Question: I am getting an error in my 'web.config' file at '<rolemanager enabled="false">' can any one tell how to resolve this

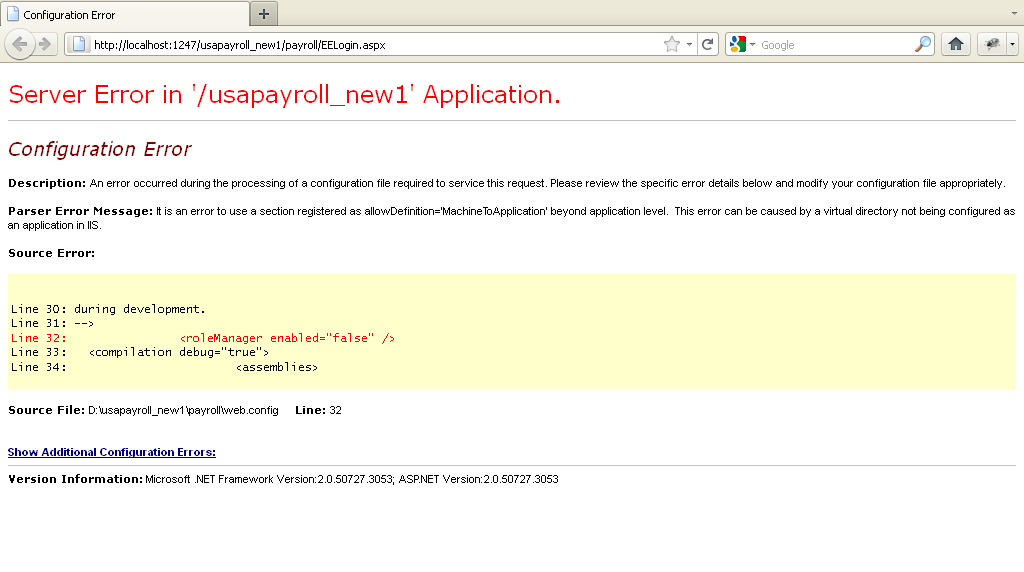
Answer: Verify that your virtual directory is configured as an application in IIS.
<URL>